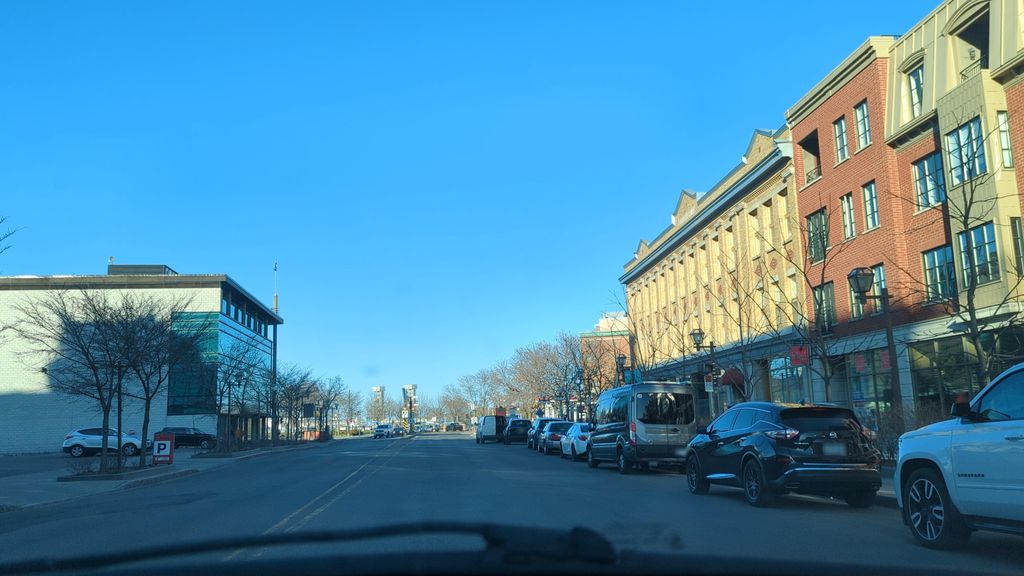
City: quebec_city